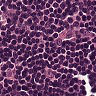
Metastatic tissue present: no